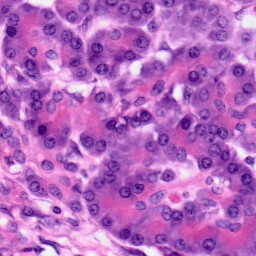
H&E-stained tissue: Pancreatic